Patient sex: M
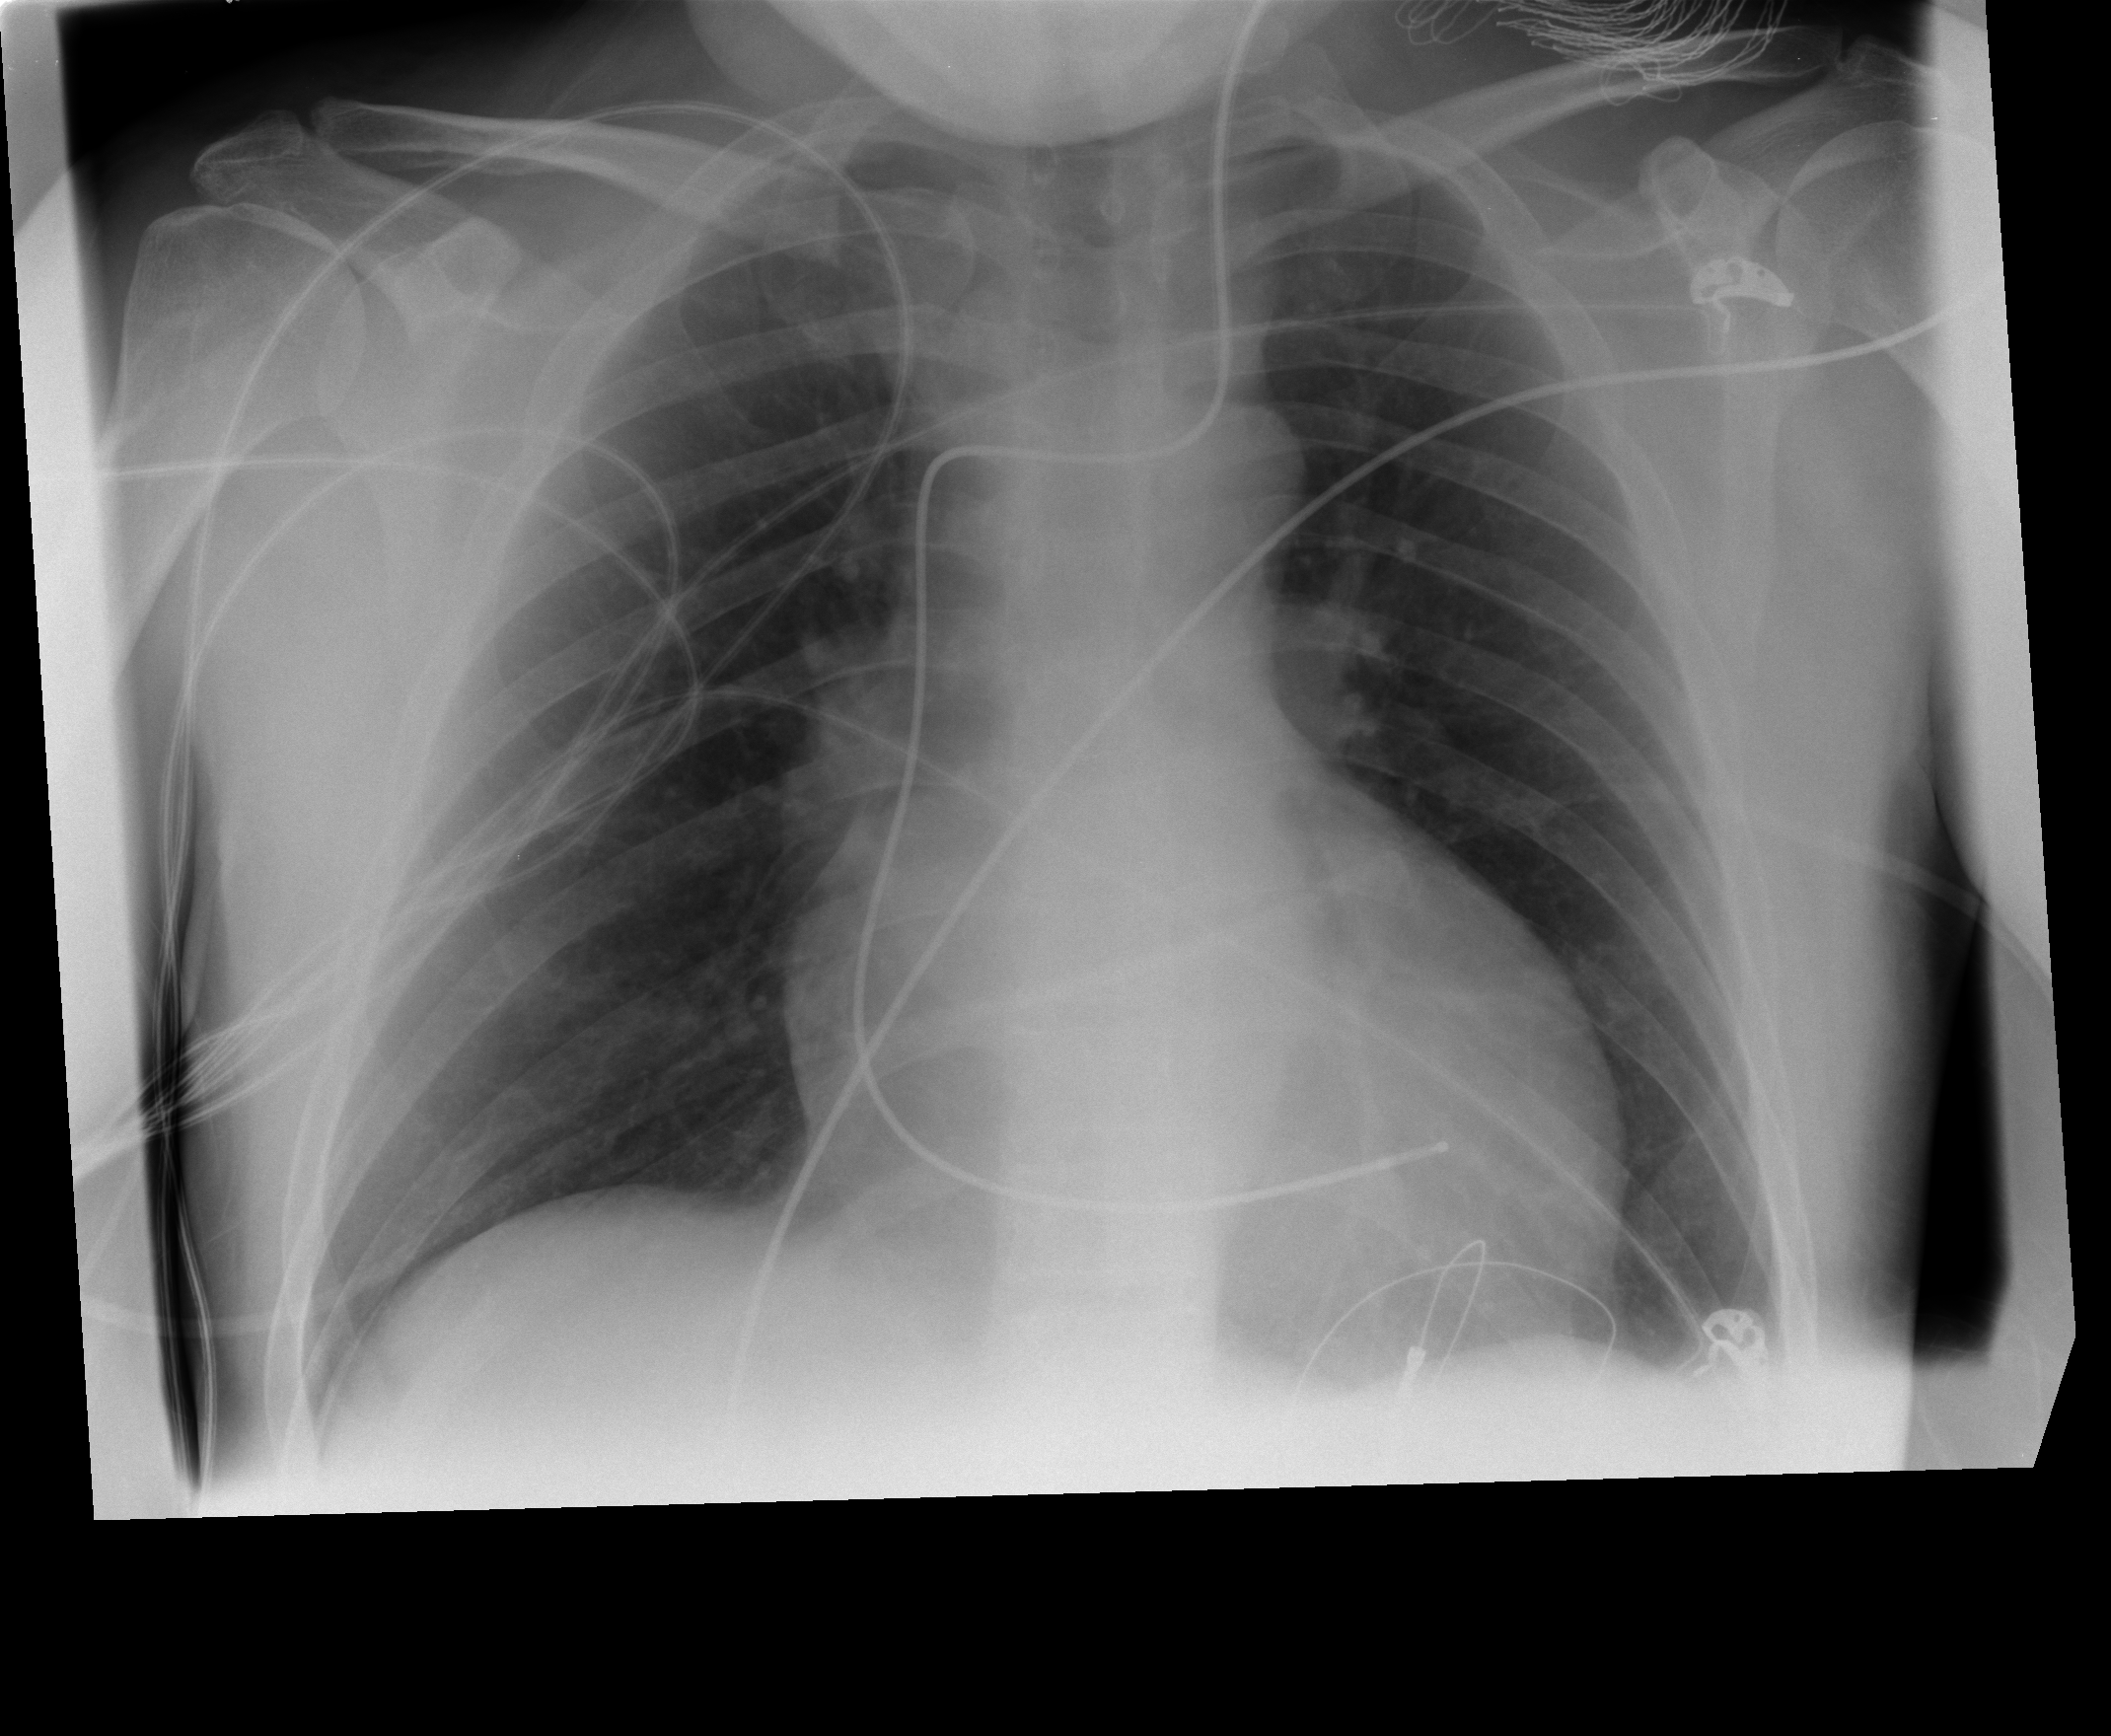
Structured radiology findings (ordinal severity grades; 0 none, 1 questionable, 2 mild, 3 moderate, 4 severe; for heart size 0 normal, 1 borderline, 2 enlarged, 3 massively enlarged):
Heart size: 2
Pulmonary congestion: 1
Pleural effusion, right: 0
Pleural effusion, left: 0
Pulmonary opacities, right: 0
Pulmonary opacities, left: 0
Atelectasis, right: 0
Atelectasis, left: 0